Question: I've been trying to set a fixed size padding (in pixels) on my matplotlib figure. I've never been able to find a solution that suits my needs on the internet so I had to make a little workaround for this, which is done with the following code :
'''
def resizeEvent(self,e):
windowWidth=self.geometry().width()
windowHeight=self.geometry().height()
#print(windowWidth,windowHeight)
figure.subplots_adjust(left=100.0/windowWidth,right=1-100.0/windowWidth, top=1-100.0/windowHeight,bottom=100.0/windowHeight)
'''
It works fine when manually resizing the window (we have a padding of 100px on every side).
Unfortunatly, when clicking , the padding (in 0 to 1) seems to be , even if the (1920px).
A second click to will then set the padding to the value we should have when we maximized it.

I don't really get what's happening here, I must be missing something...
Tell me if you need more information such as more code.
Thank you for your kind help :)
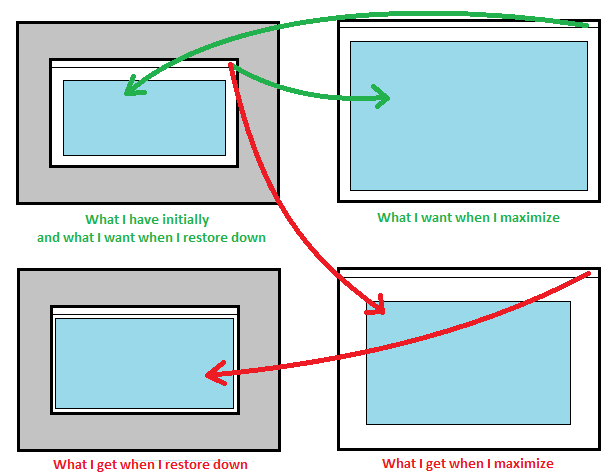
Answer: I've had similar issues in the past (the figure not resizing at start up) and moved the recalculation of the figure subplots to the 'draw' method. Something like this (I use tight_layout but you get the idea):
'''
class PlotWidget(FigureCanvas):
def __init__(self):
self.__resizing_needed = True
def draw(self):
if self.__resizing_needed:
self.__resizing_needed = False
try:
self.figure.tight_layout()
except ValueError:
# Set the minimumSize of this widget to prevent this
print('Plot too small.')
super(PlotWidget, self).draw()
def resizeEvent(self, event):
self.__resizing_needed = True
super(PlotWidget, self).resizeEvent(event)
'''